Question: I am trying to exclude a particular file in my project from being compiled.
According to the Intellij IDEA documentation you do this by "marking the file as plain text".
However, the context menu in the project view where this functionality is supposedly located has no such action. I am using version 13.02 of Intellij. Here is what my context menu looks like:

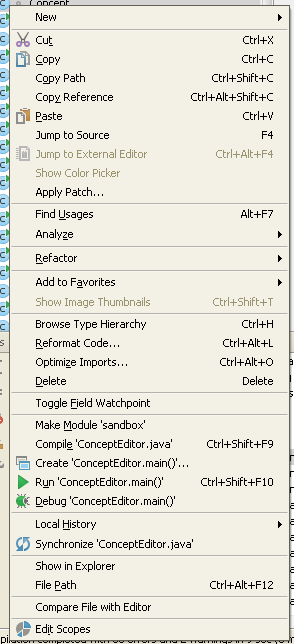
Answer: Under File > Settings > Build, Execution, Deployment > Compiler > Excludes, add an entry.

Any attempts to run a path specified here will result in a 'ClassNotFoundException', and a very important class indicator as well.